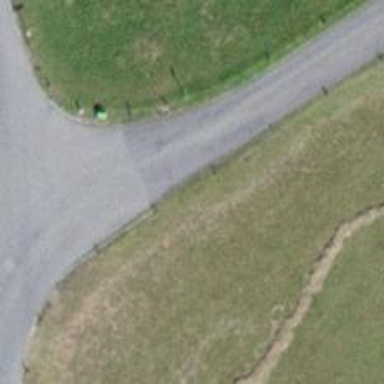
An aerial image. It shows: Unclassified road with grade 1 track type.